Interaction volume radius: 5 \u00c5
Interaction volume height: 15 \u00c5
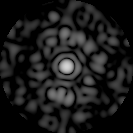
Disorder parameter: 0.8105